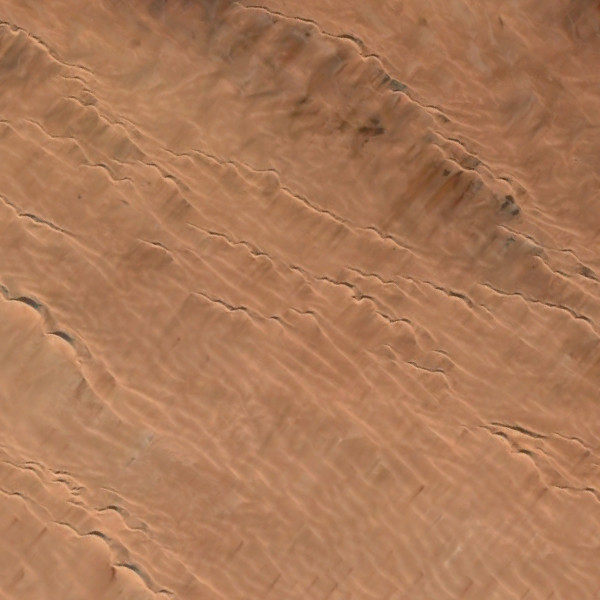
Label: Desert